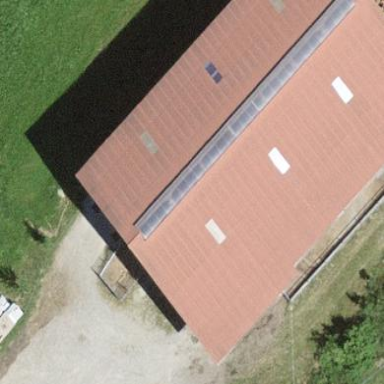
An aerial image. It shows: Barn.